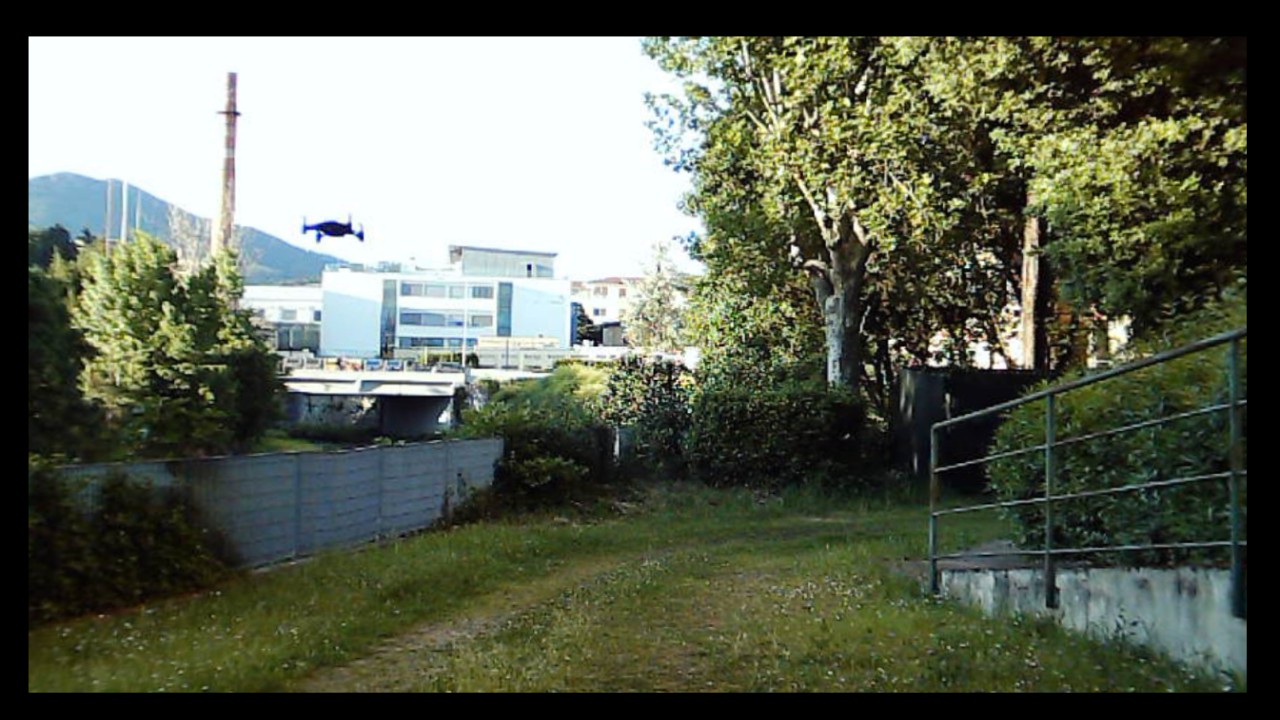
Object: DJI Tello EDU

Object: DarwinFPV cineape20